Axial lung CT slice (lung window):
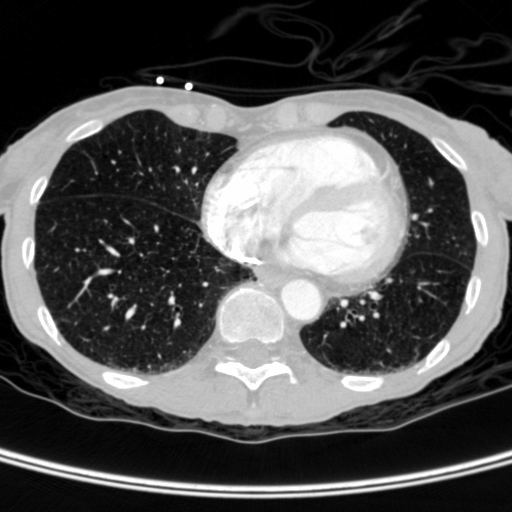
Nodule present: no